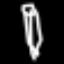
Label: pencil